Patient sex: M
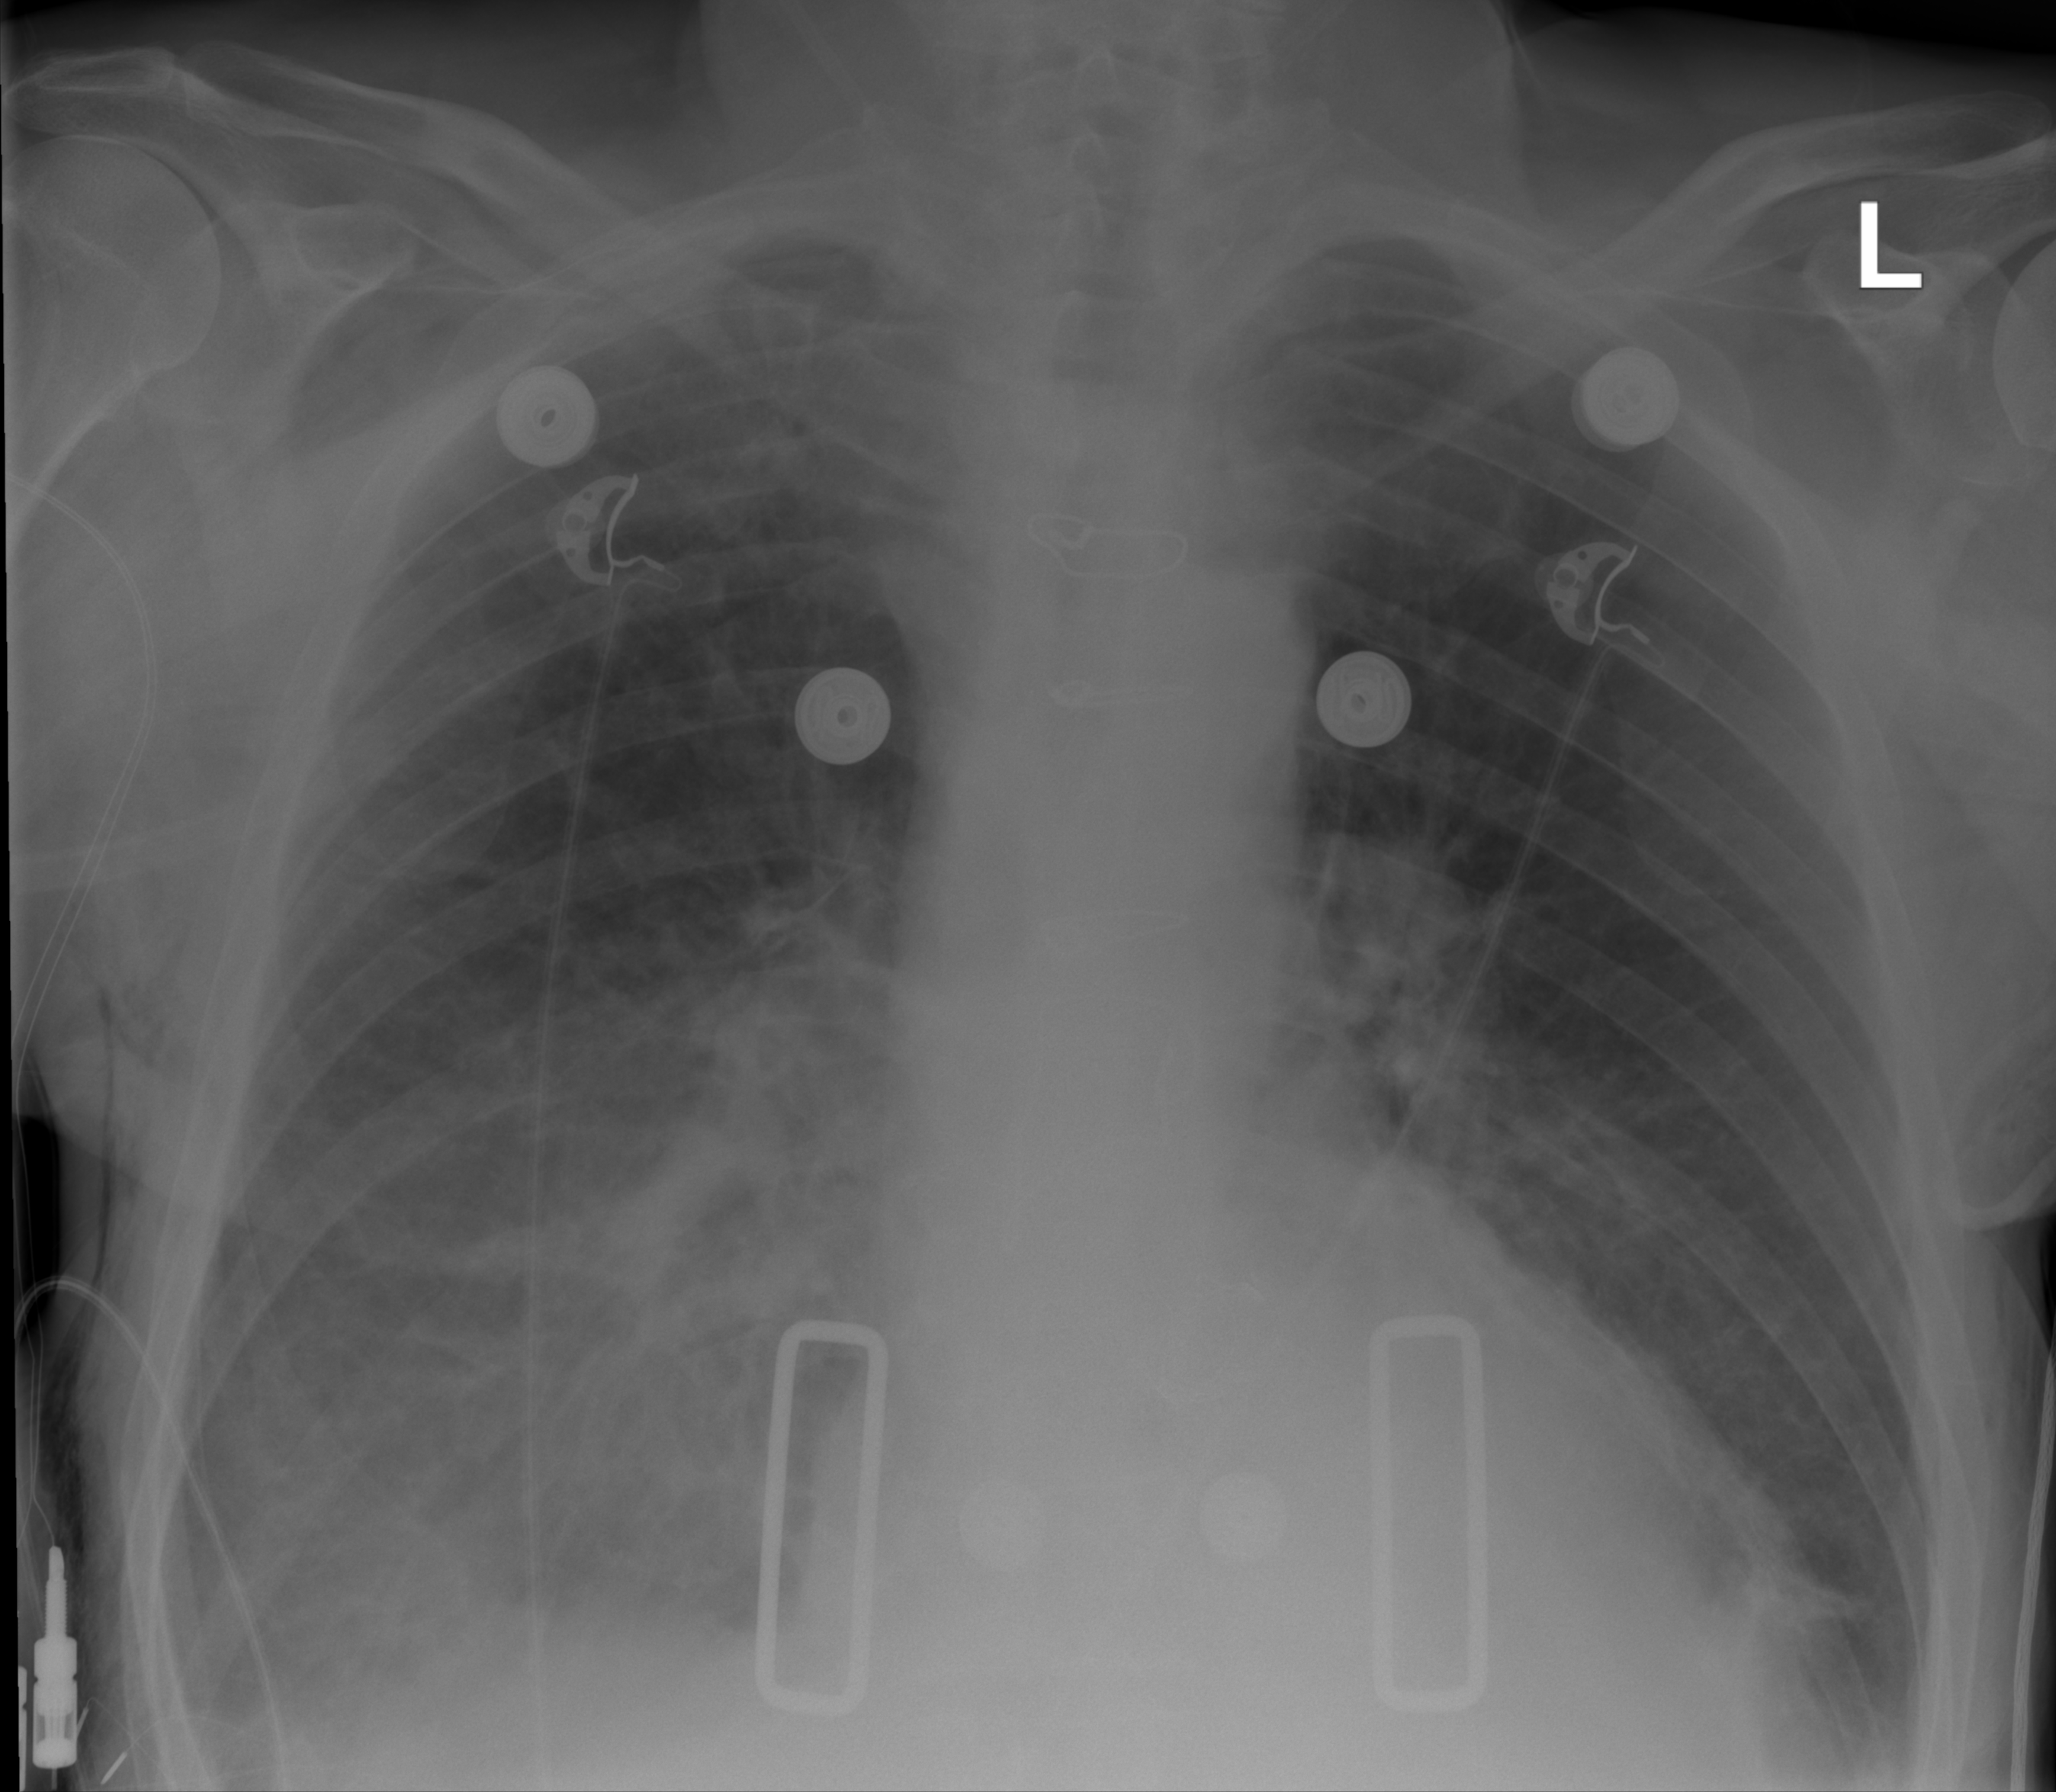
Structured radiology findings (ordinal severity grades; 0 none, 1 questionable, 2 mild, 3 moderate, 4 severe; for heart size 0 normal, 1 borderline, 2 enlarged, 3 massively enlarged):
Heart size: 0
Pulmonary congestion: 1
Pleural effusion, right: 2
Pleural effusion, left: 0
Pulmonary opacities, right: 2
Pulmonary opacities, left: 1
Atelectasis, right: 2
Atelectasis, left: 2